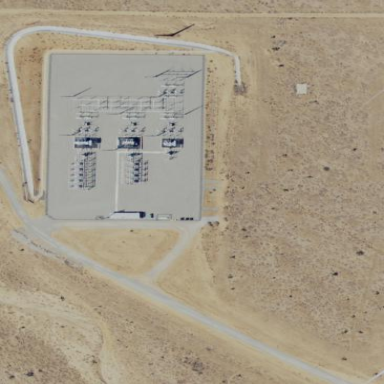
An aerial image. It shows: Power substation.